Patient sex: M
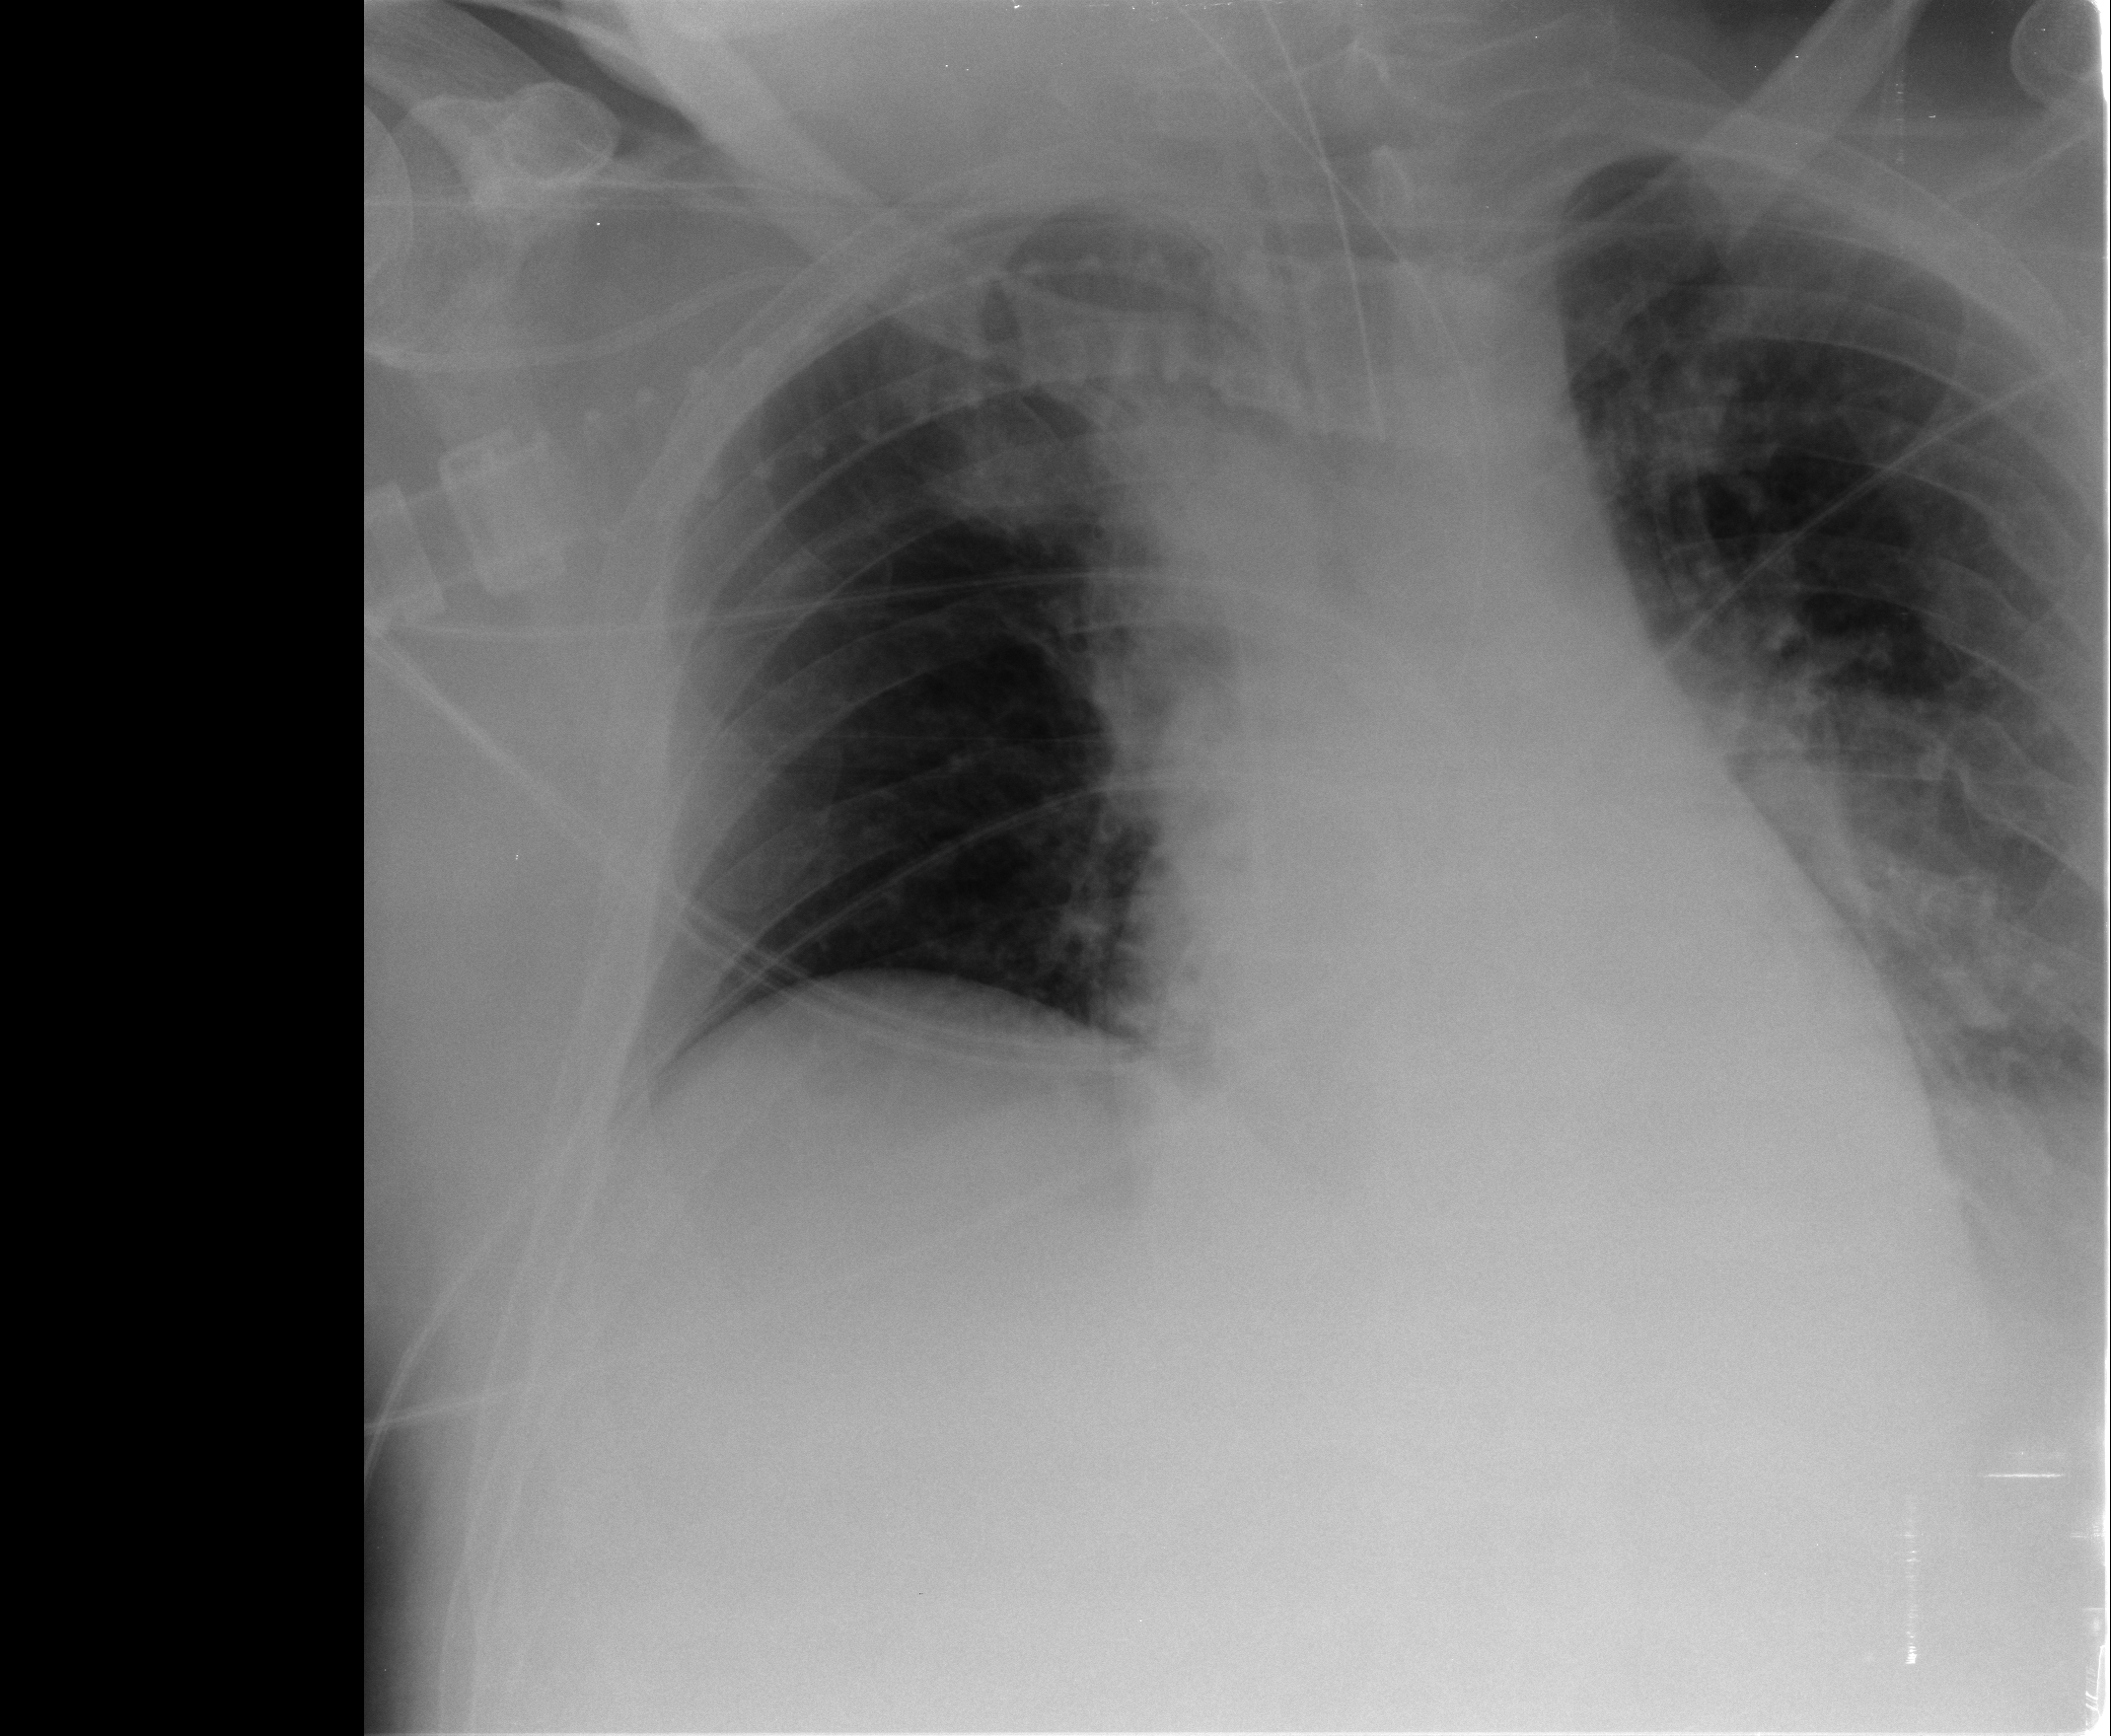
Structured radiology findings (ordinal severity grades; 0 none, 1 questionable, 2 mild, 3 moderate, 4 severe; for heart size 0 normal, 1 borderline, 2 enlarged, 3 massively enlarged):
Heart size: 0
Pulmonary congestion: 2
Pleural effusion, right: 0
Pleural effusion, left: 2
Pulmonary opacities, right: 0
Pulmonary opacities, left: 0
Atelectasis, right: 0
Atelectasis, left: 2